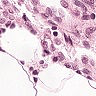
Metastatic tissue present: no